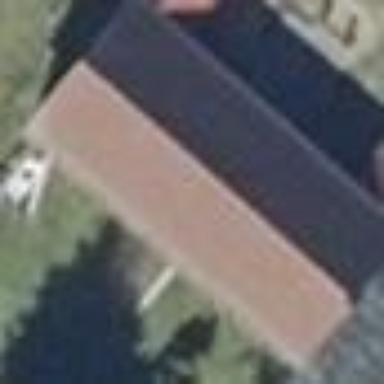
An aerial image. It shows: Gabled building with roof oriented along its structure.